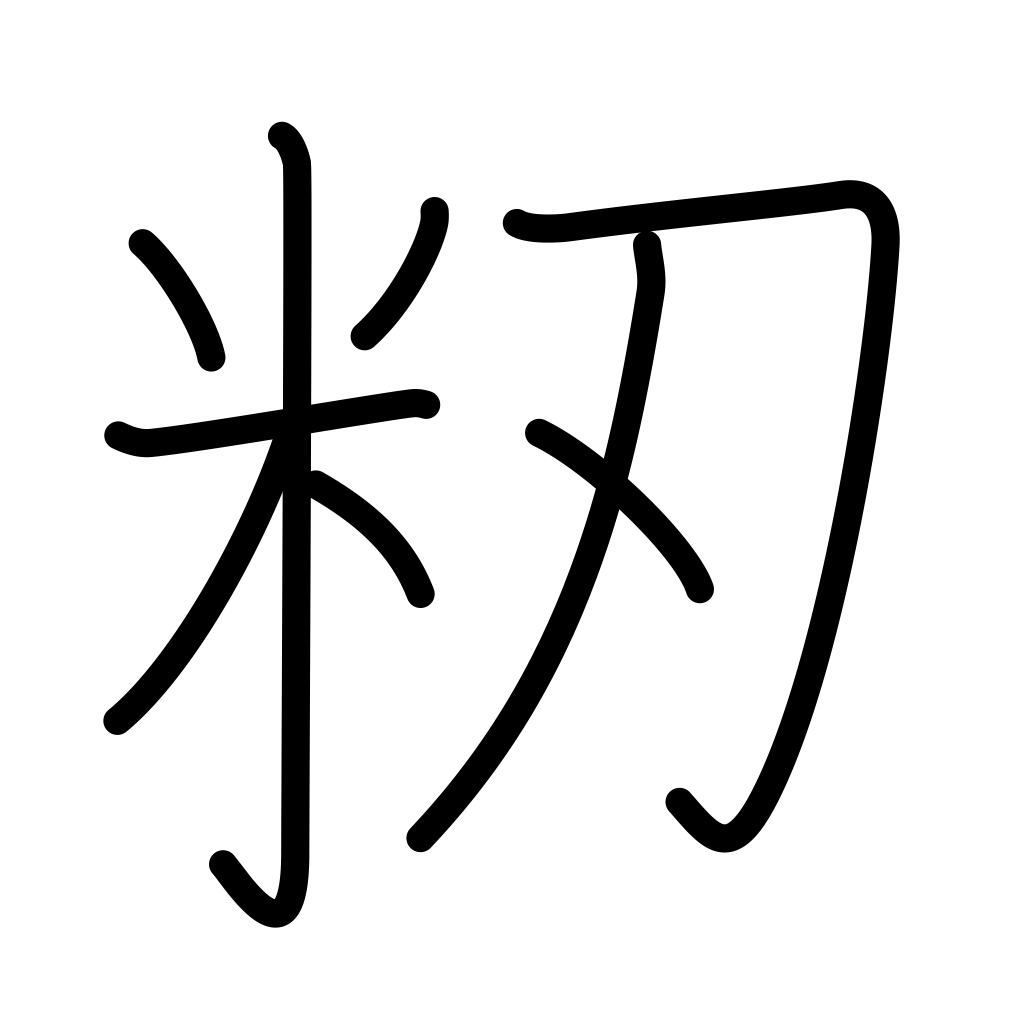
Meaning: unhulled rice